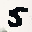
Label: 5